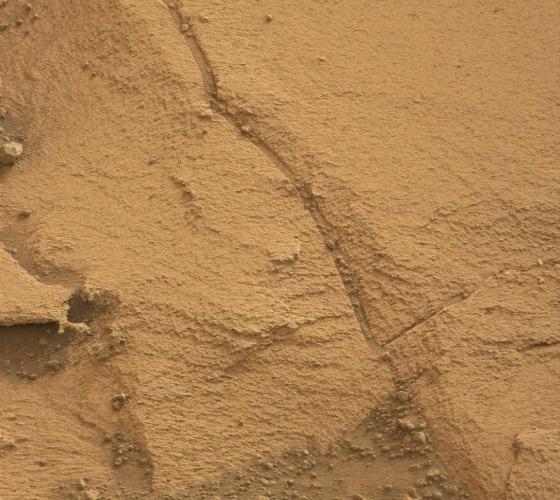
Terrain classes present: Bedrock, Gravel / Sand / Soil, Rock, Shadow